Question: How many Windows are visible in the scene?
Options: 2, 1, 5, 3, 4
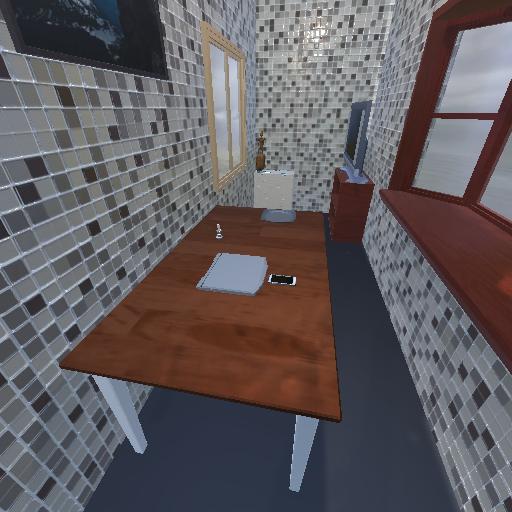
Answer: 2